Question: I'm currently building an app that graphs out github repos using Mike Bostock's D3 layout example found here: <URL>
I'm trying to render a font-awesome font instead of the svg circle and I believe this is the code that is rendering the circle:
'''
nodeEnter.append("svg:circle")
.attr("r", 1e-6)
.style("fill", function(d) { return d._children ? "lightsteelblue" : "#fff"; });
'''
I found a <URL> and when I tried to use that code, it successfully rendered the font-awesome icons, but now the linkable text, though rendered, is hidden for some reason:

I tried manipulating the code but can't figure out how to get the text node and link text to also render.
Also, I have a feeling that this other code may be interfering with my appends and causing this error. Here is it is in full:
'''
nodeEnter.append("svg:a")
// make the links open in a new page
.attr("target", "_blank")
.attr("xlink:href", function(d) {
console.log('d.name -->', d.name);
// d.data.path "" + d.name
var url = "https://" + URLtoArr[0] + "/" + URLtoArr[1] + "/" + URLtoArr[2] + "/" + "tree/master" + "/";
// if path is set (if it is NOT the root node), add it on to the end
if(d.data !== undefined) {
url += d.data.path;
}
return url;
// https://github.com/AndyLampert/repository-file-tree-generator/blob/master/public/css/main.css
})
.append("svg:text")
.text(function(d) { return d.name; })
.attr("x", function(d) { return d.children || d._children ? -10 : 10; })
.attr("dy", ".35em")
.attr("text-anchor", function(d) { return d.children || d._children ? "end" : "start"; })
.style("fill-opacity", 1e-6);
'''
Finally, here is my current working app on heroku:
<URL>
Thanks in advance!
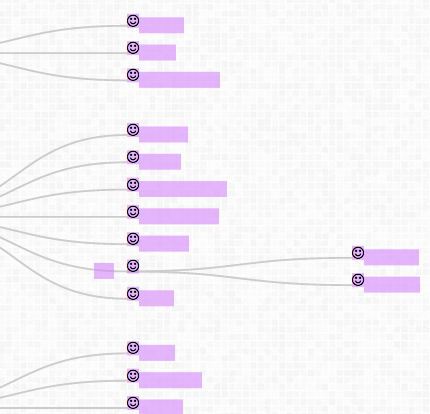
Answer: The text icons are showing up, as you could tell from the DOM and from selecting text, but they are nearly completely transparent.
'.style("fill-opacity", 1e-6);' == almost invisible although not technically hidden
Some examples recommend using an almost-zero opacity to create clickable but invisible content (although you should really use the pointer-events property for that). You must have copied it over by accident.